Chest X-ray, PA view. Patient: 58 years old, sex F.
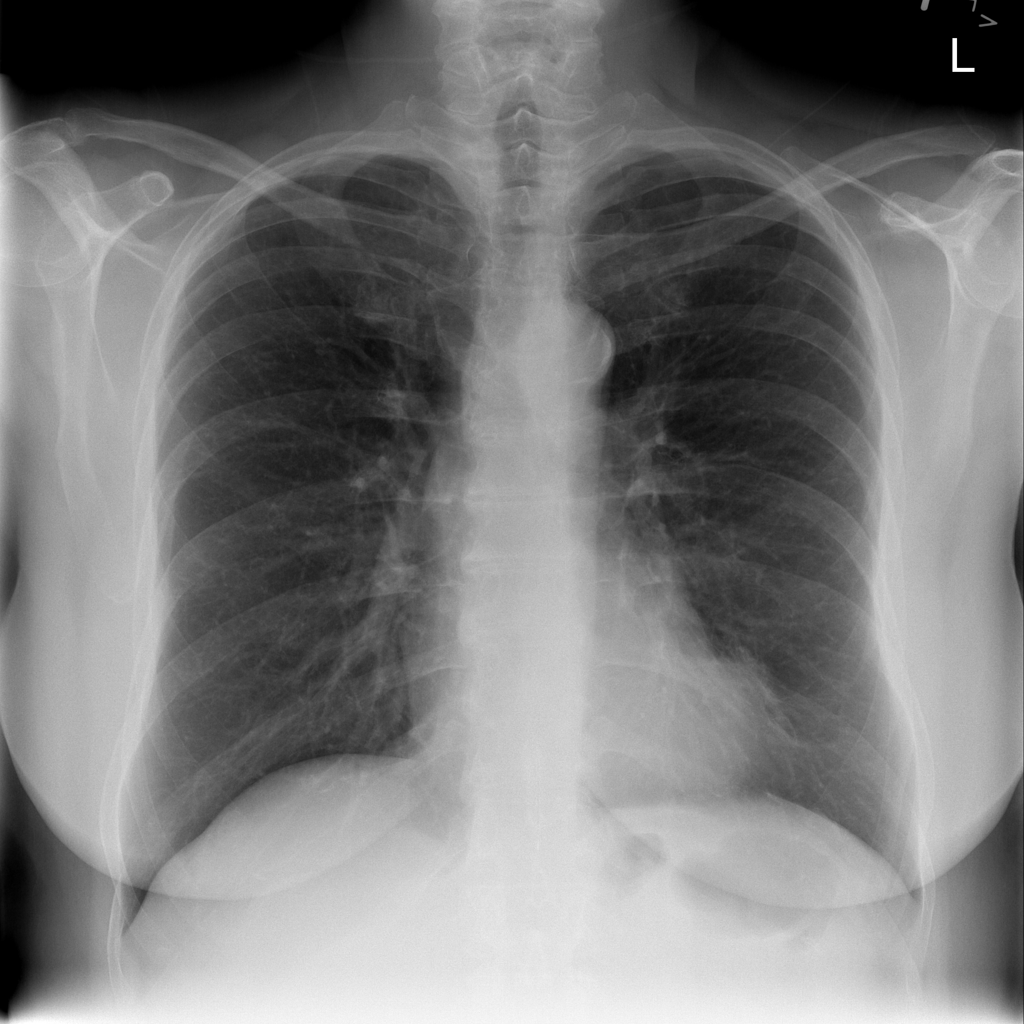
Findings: No Finding